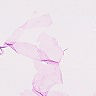
Metastatic tissue present: no